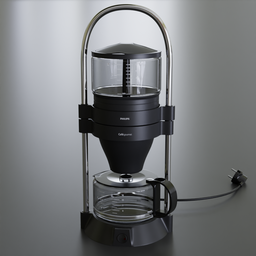
Label: appliances